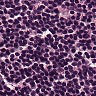
Metastatic tissue present: no